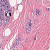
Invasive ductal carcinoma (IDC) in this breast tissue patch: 0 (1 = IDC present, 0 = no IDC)